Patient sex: M
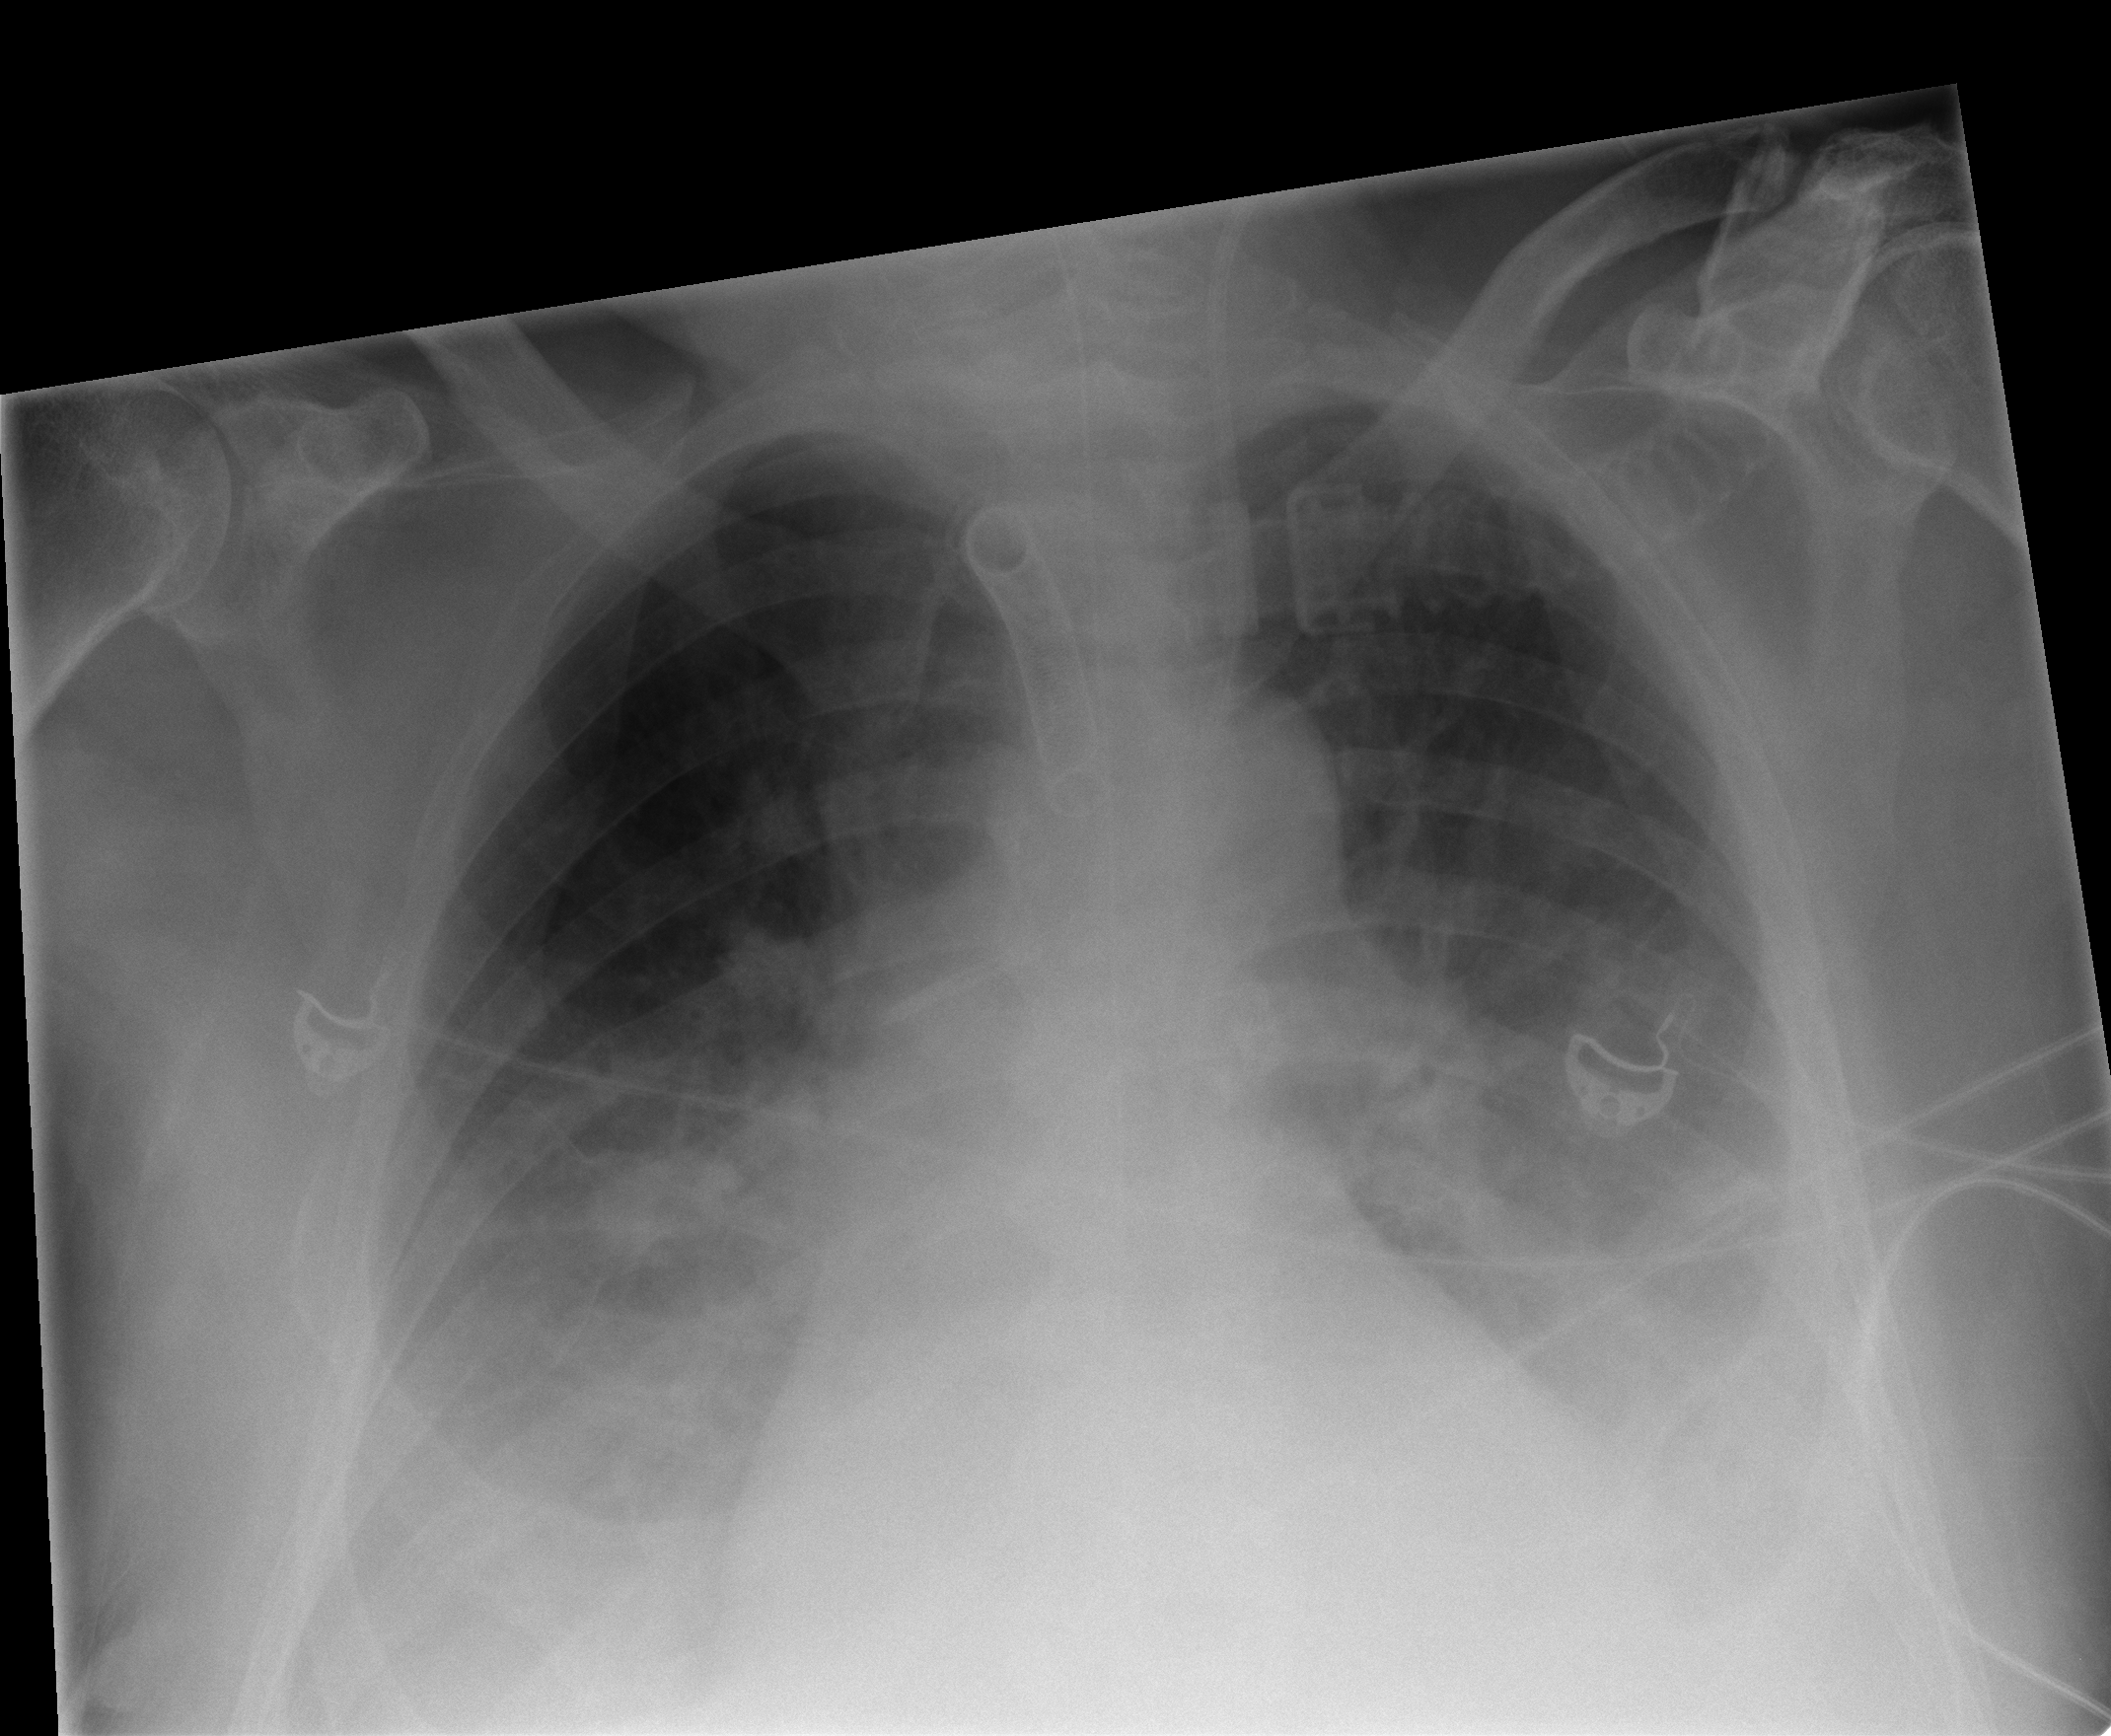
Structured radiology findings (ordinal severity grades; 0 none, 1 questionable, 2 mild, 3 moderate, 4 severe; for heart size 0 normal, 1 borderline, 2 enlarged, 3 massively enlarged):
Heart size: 0
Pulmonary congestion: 3
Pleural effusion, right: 3
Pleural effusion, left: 3
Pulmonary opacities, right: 1
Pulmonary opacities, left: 1
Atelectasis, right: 2
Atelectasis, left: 2